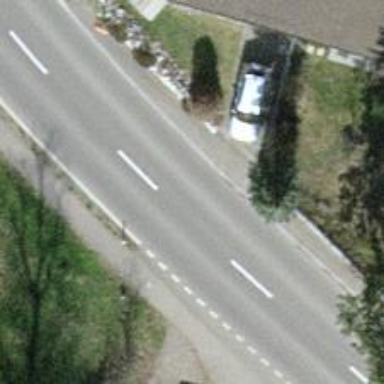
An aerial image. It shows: Tertiary road with sidewalk on the left.